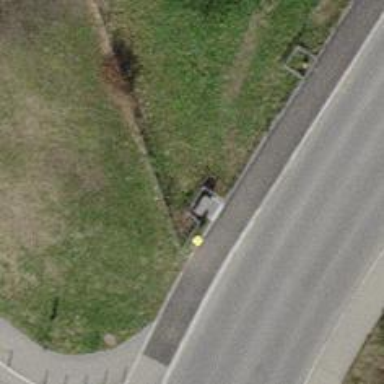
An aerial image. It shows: Post box.